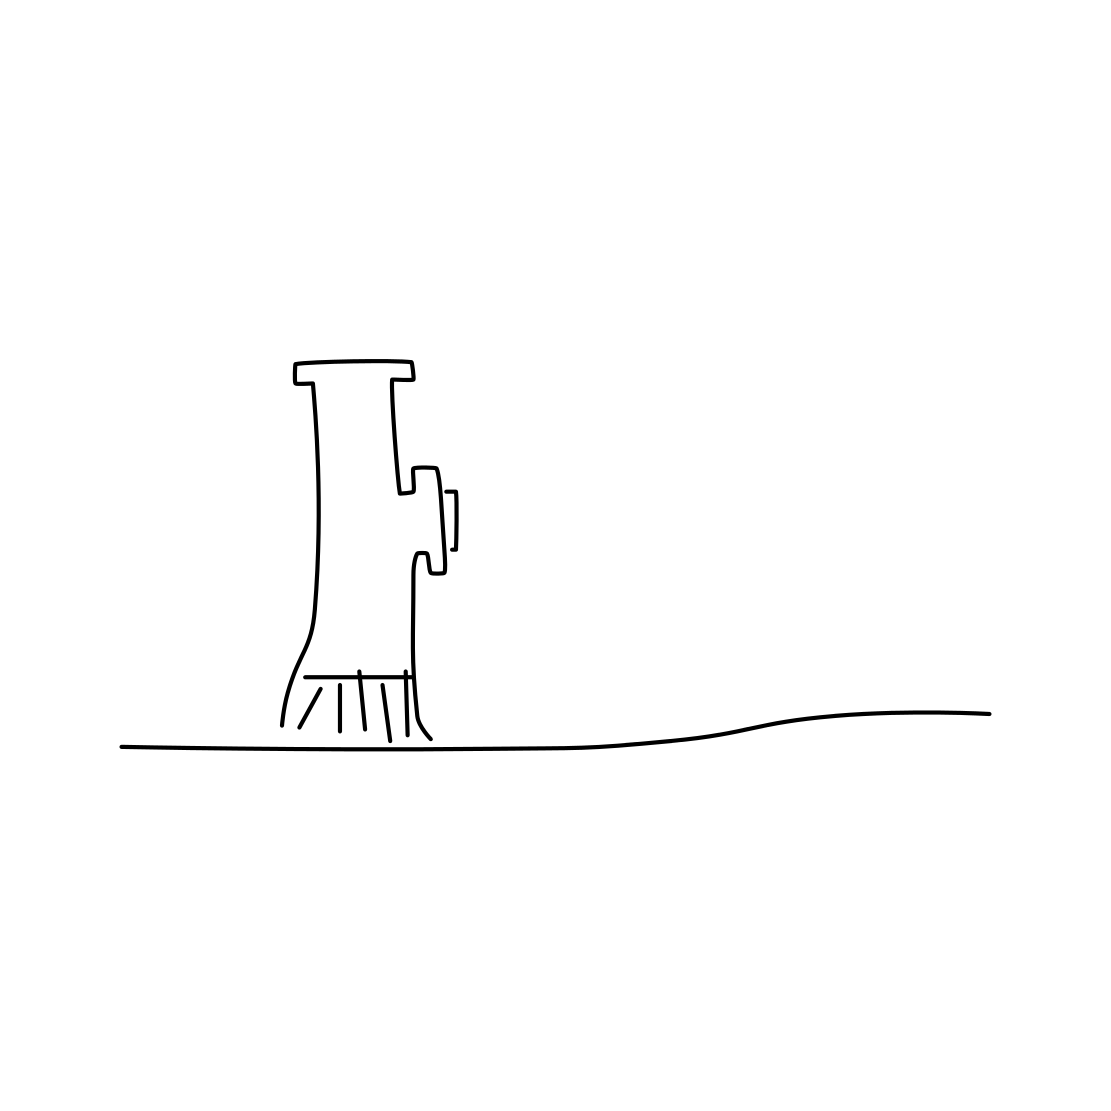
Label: fire hydrant